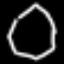
Label: octagon